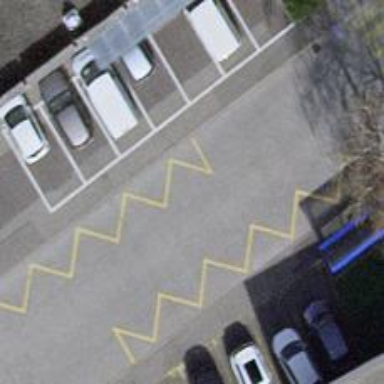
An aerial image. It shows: Bus stop with stop position for public transport.